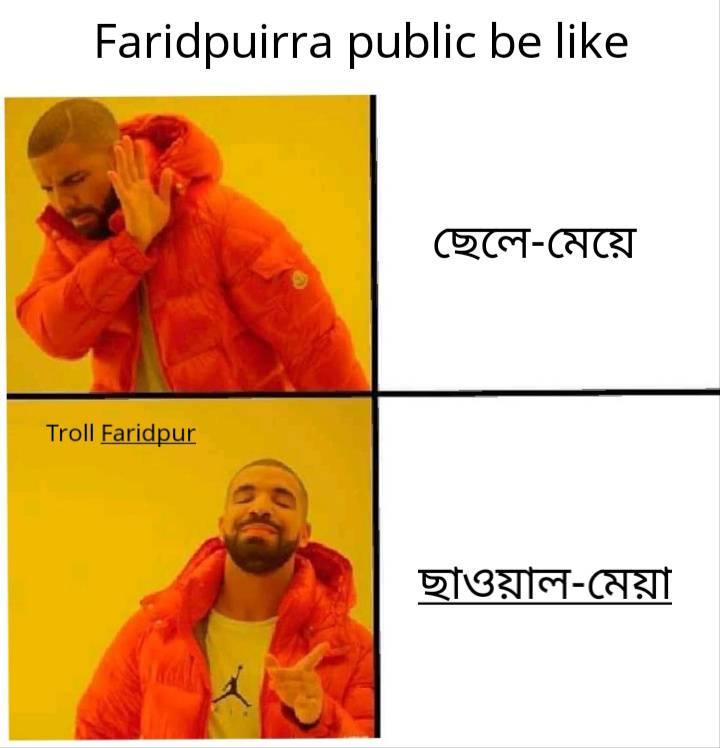
Caption: Faridpuirra public Be Like   ছেলে - মেয়ে    ছাওয়াল - মেয়া
Label: non-hate